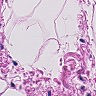
Metastatic tissue present: no